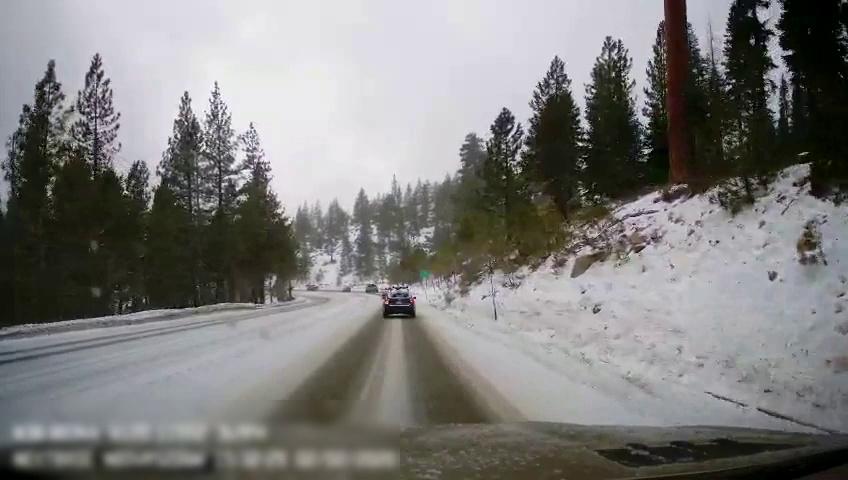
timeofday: Day
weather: Snowy
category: Drivable Space
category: Vehicles | Car